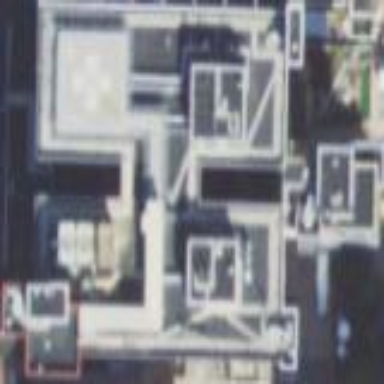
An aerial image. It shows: Hospital building.